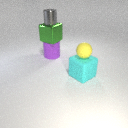
large purple rubber cylinder to the left of large cyan rubber cube